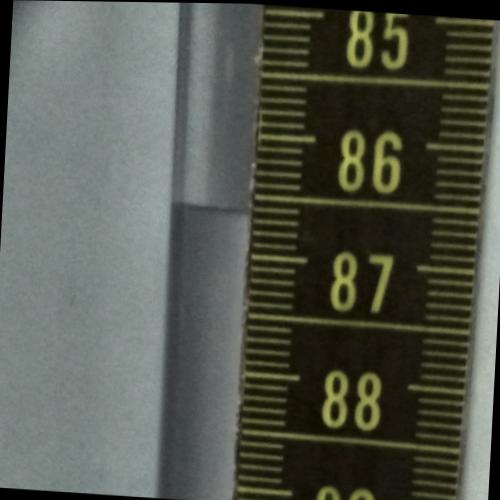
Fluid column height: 86.6 cm